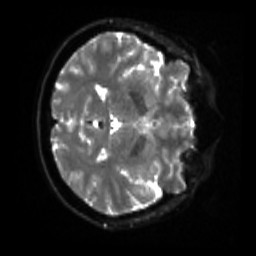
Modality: sbref
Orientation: axial
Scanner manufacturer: siemens
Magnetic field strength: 3 T
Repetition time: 4 s
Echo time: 0.0594 s